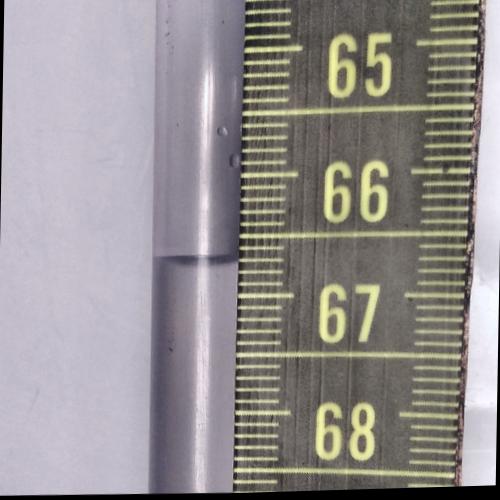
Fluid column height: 66.7 cm